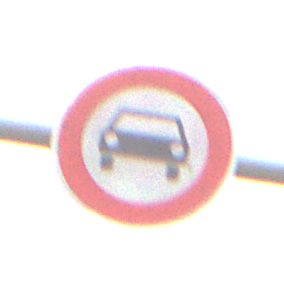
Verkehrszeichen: VerbotKraftwagen
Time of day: MorningAfternoon
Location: Outdoor (Nature)
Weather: Overcast
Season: NotSpecified
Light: Natural